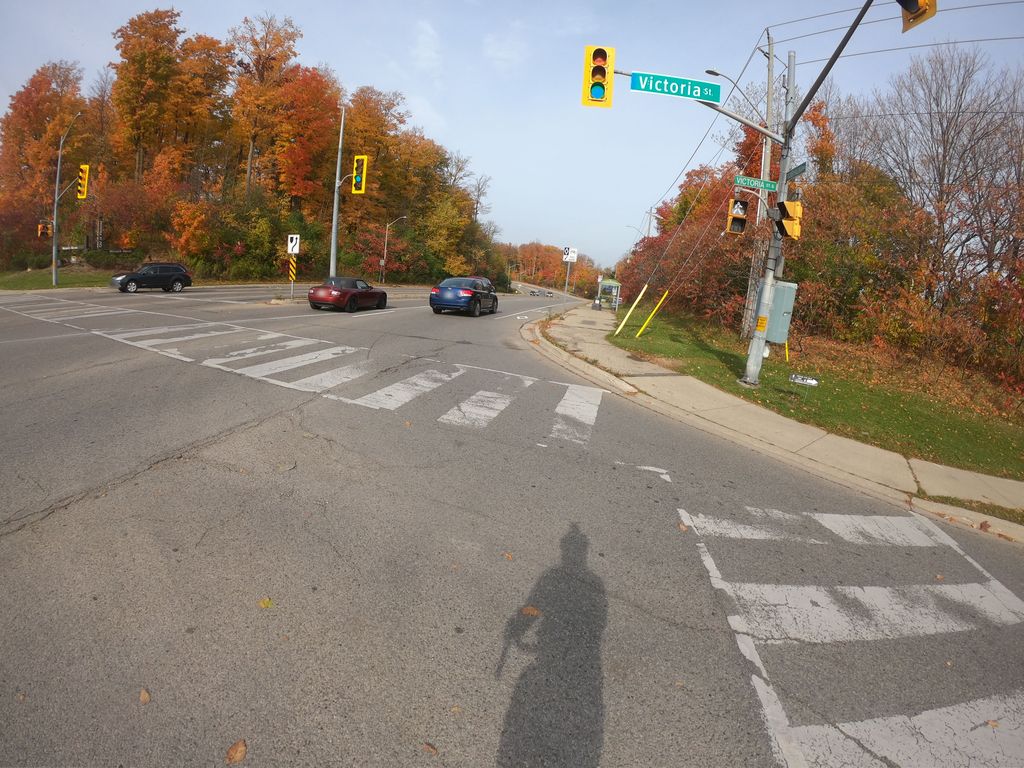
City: kitchener-waterloo